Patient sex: M
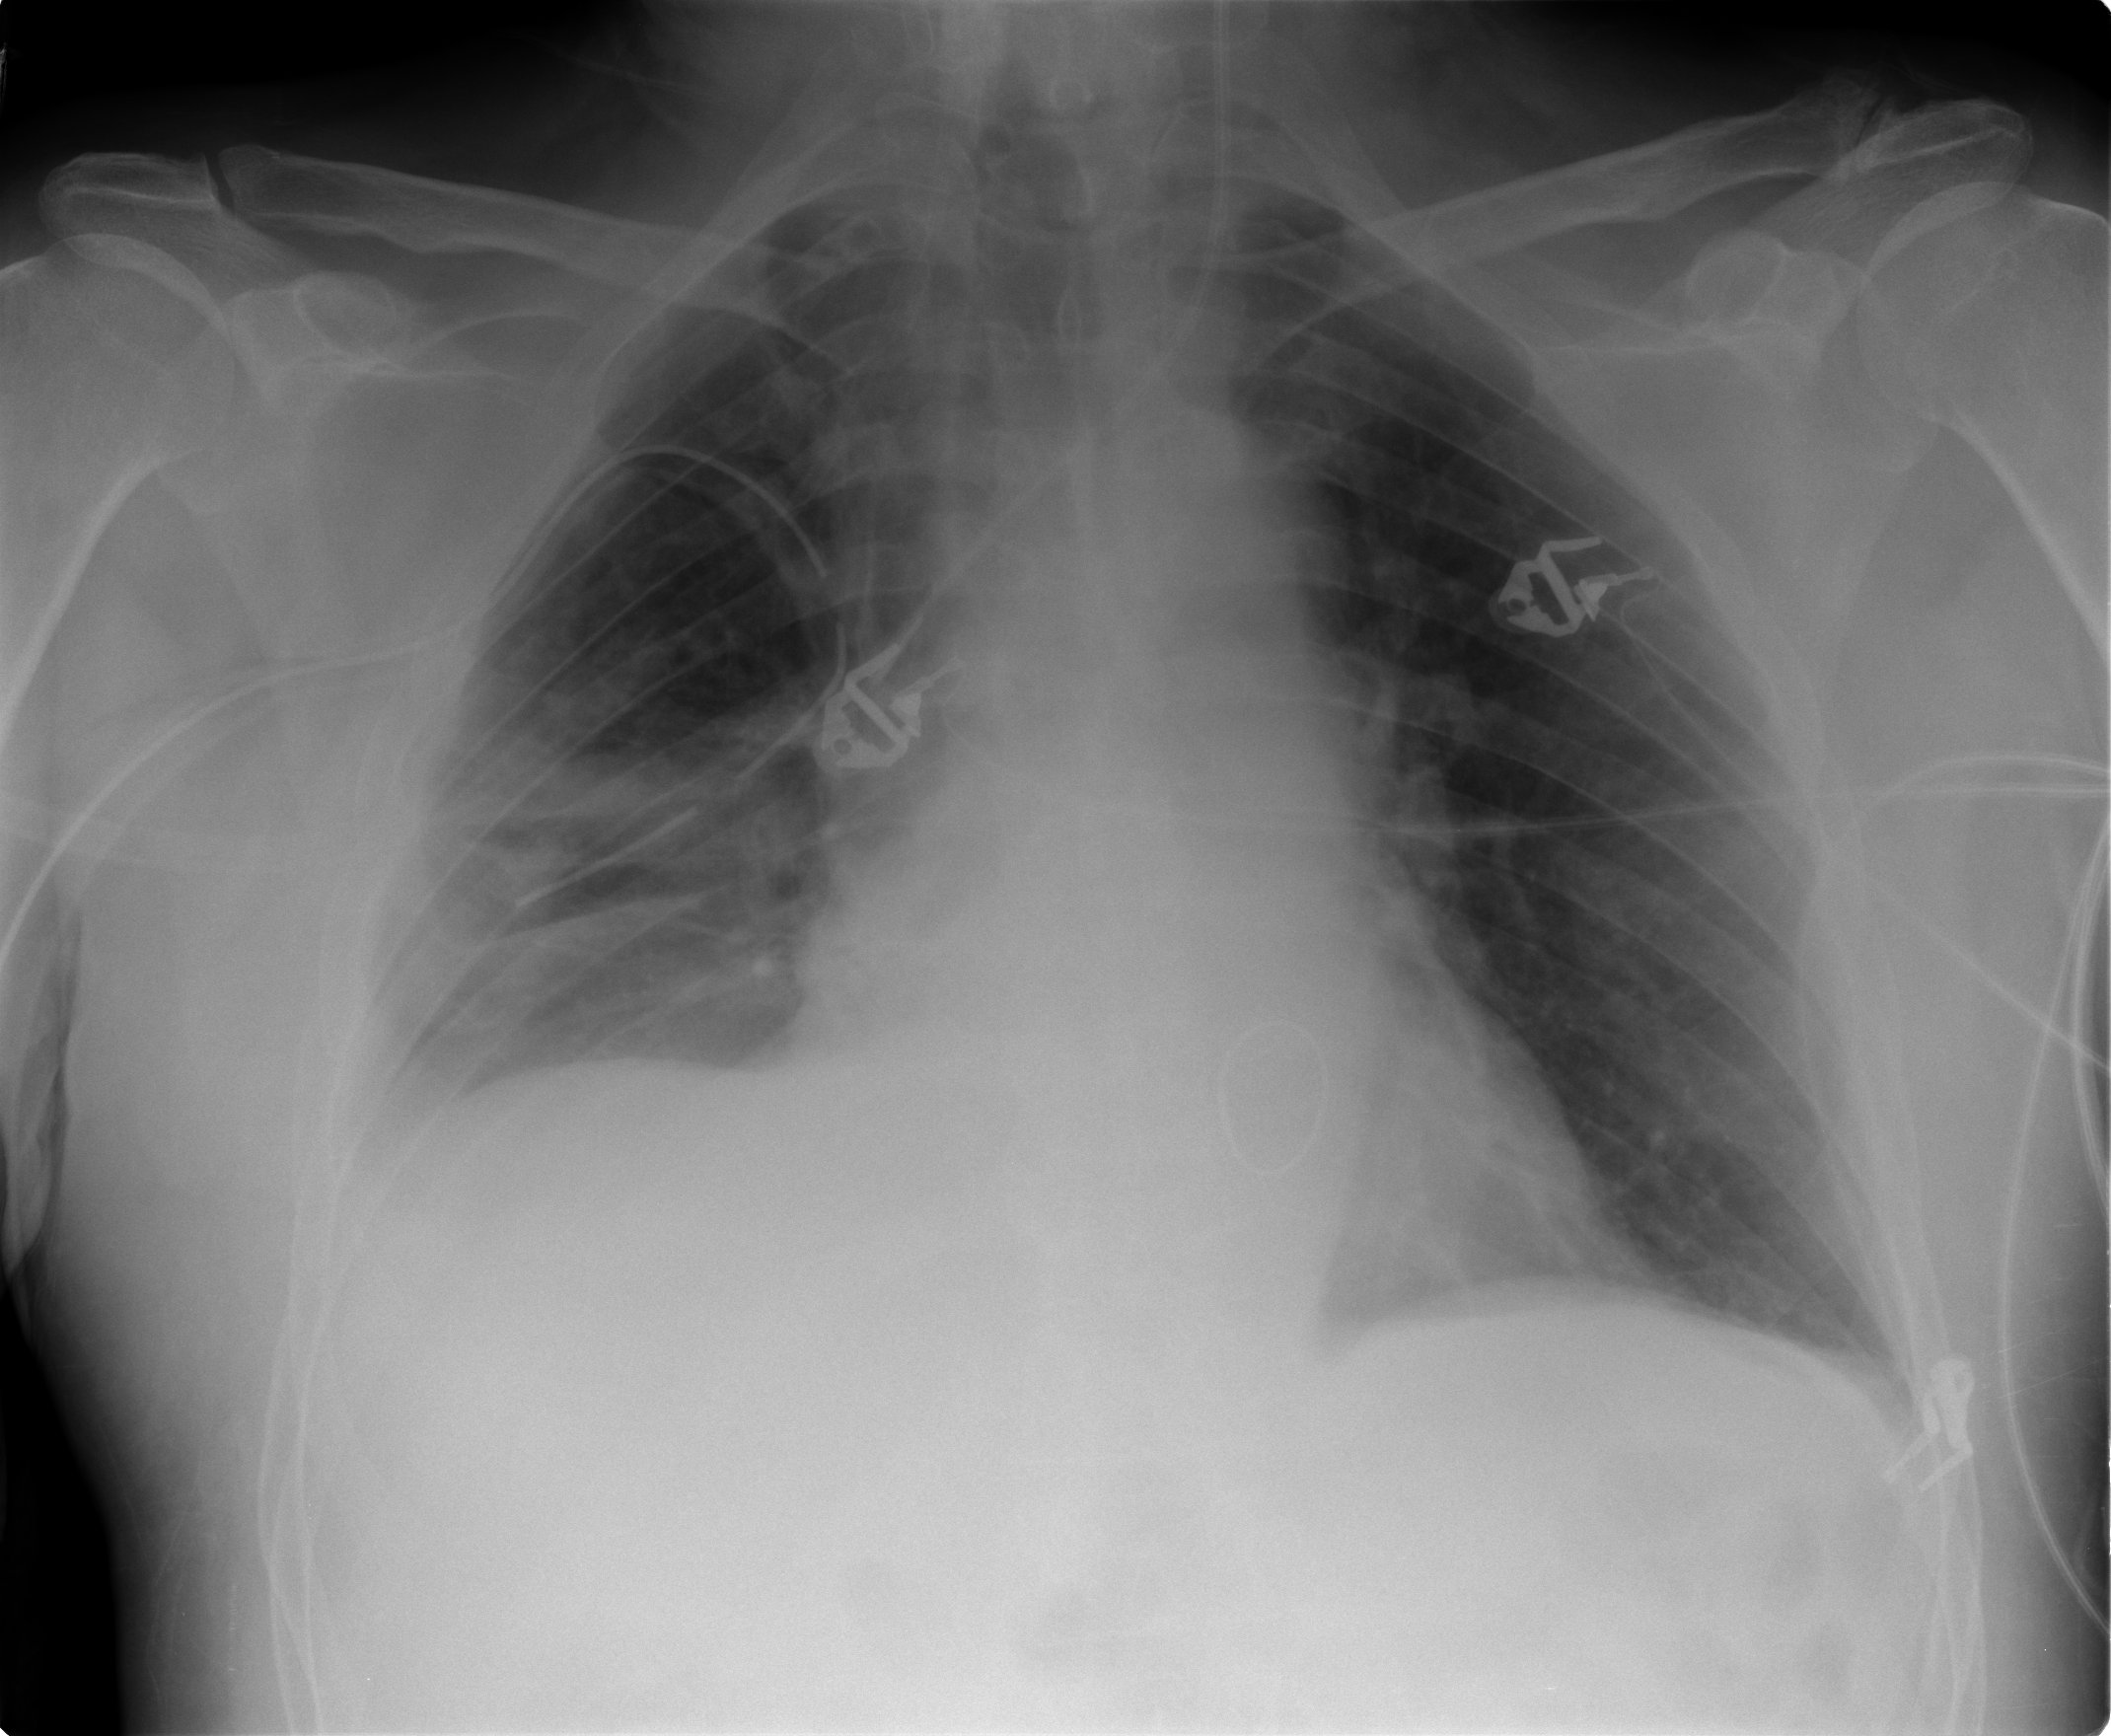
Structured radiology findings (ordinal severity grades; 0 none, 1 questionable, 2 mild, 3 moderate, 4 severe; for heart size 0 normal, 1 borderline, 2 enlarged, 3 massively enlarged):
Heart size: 1
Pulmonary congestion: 2
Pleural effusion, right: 2
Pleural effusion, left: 0
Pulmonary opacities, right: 2
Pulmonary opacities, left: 0
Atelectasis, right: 2
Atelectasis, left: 0